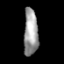
Tissue: prostate
Cell type: T cells
Senescence score: 0.723
Nuclear area (px): 658
Mean DAPI intensity: 155.271